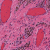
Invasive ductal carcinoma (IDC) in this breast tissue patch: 0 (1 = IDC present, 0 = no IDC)